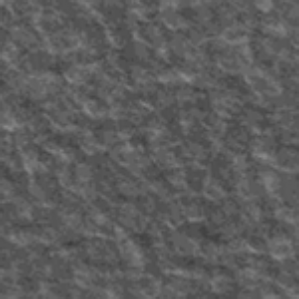
Label: frost